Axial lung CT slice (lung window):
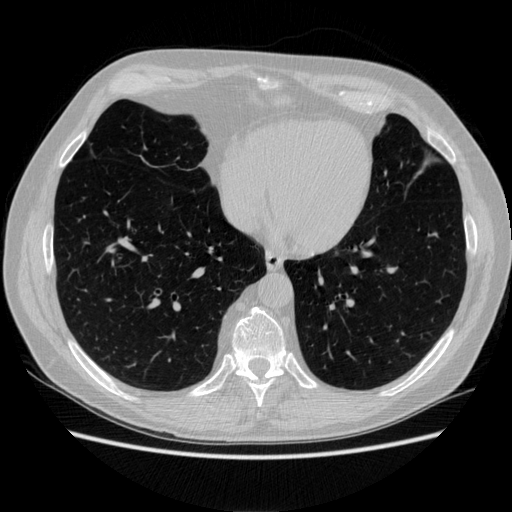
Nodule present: no